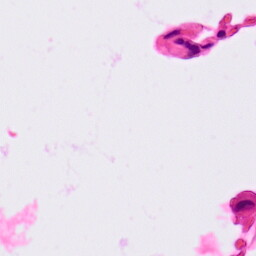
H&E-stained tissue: Lung